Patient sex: M
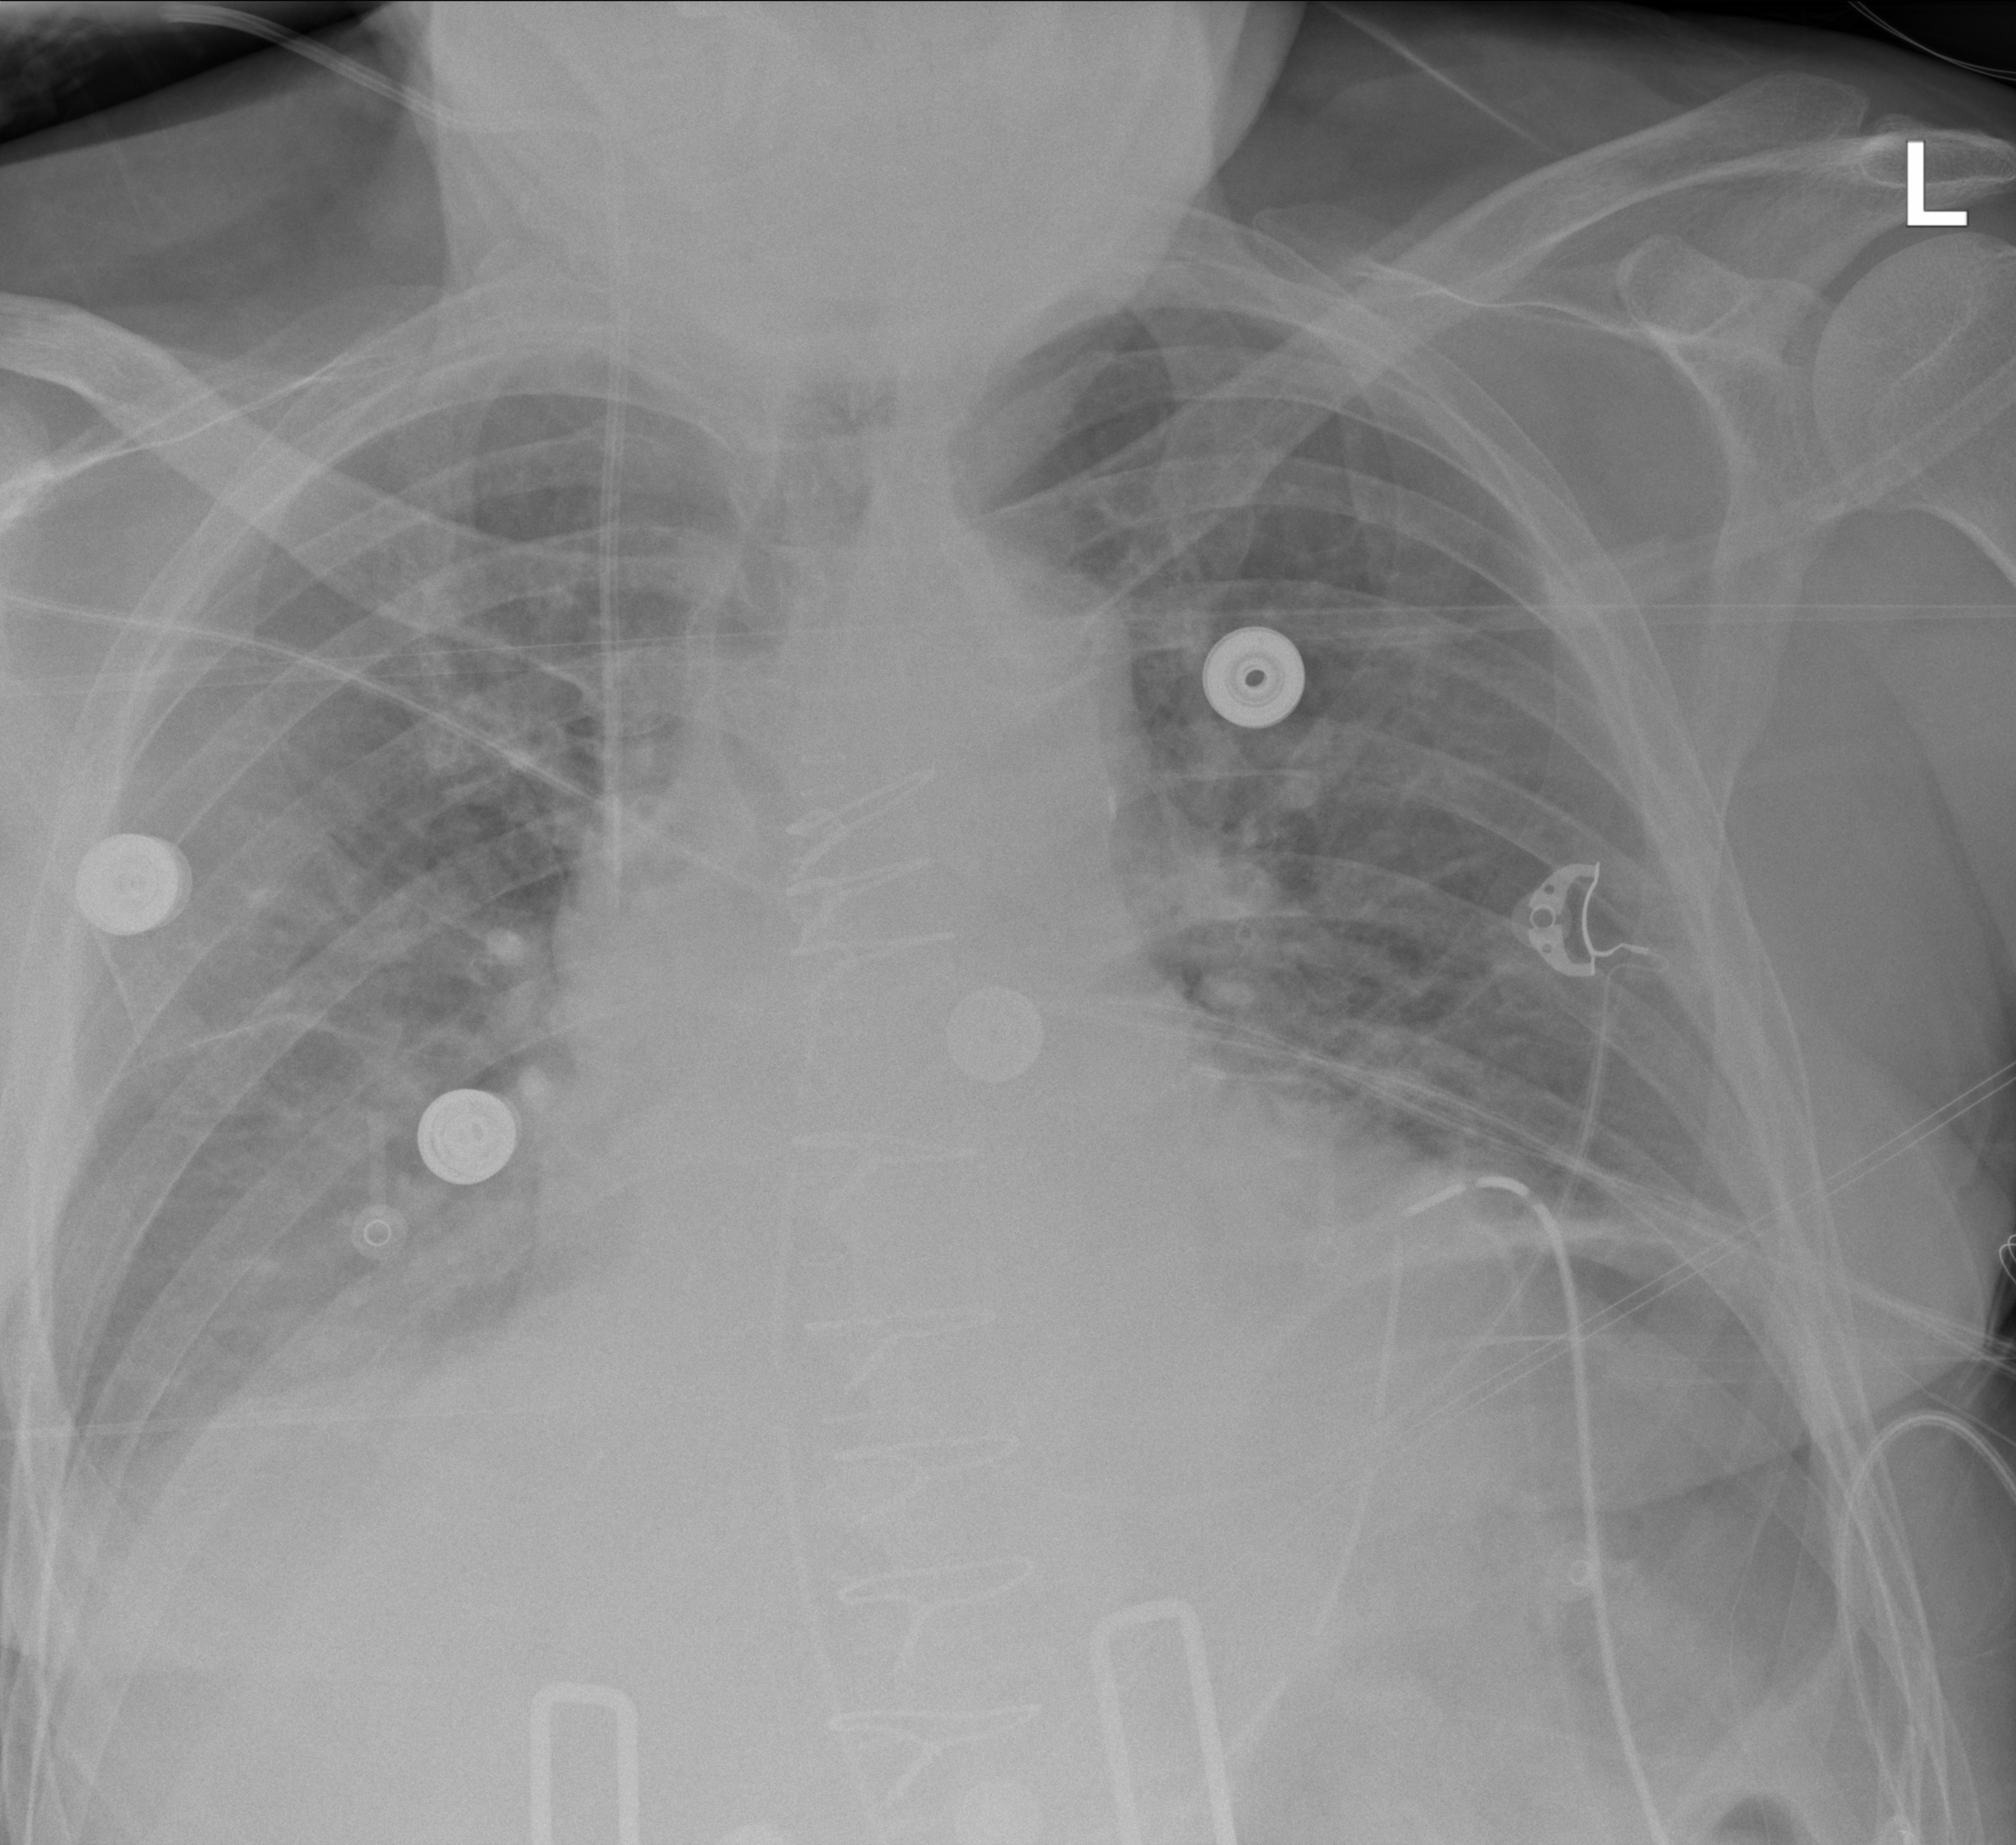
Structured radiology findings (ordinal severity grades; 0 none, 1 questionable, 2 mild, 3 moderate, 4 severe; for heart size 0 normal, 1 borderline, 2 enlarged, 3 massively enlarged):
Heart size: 1
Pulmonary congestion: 2
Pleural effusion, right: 1
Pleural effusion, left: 1
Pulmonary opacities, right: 0
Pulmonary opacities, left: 0
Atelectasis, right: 2
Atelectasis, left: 0